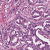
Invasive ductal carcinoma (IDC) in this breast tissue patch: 1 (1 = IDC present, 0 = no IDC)